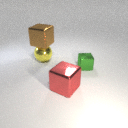
large yellow metal sphere to the left of small green metal cube